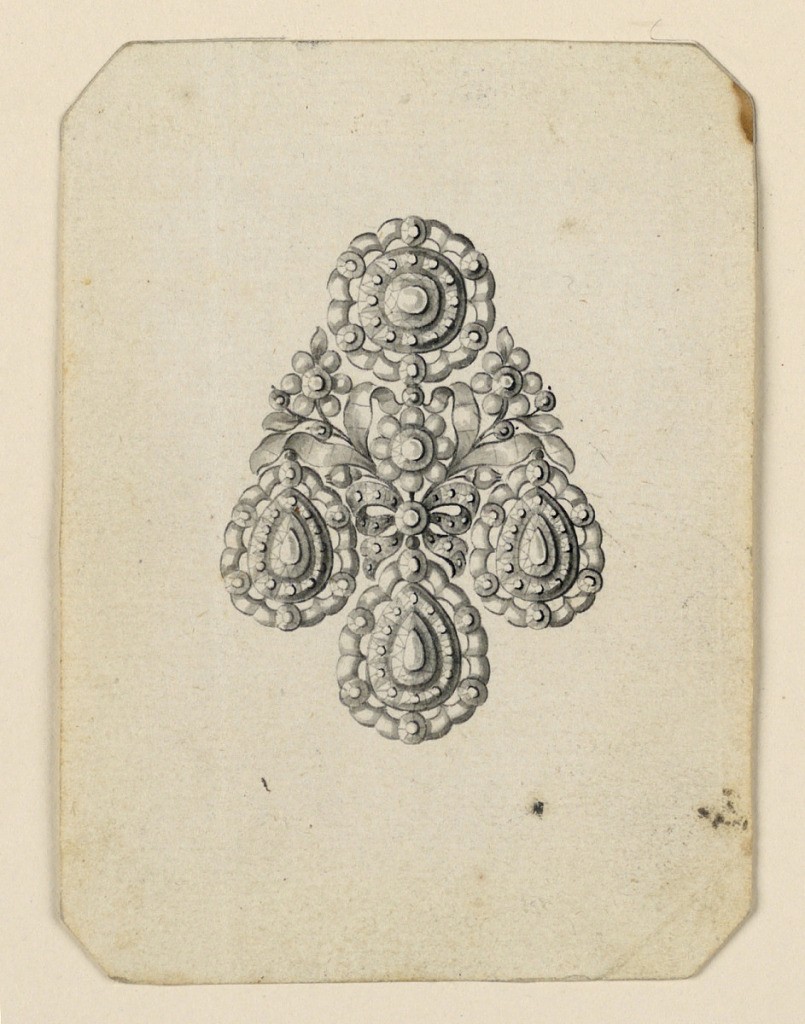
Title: Design for an Earring
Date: late 18th century
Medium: Pen and black ink, brush and gray watercolor on off-white laid paper
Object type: Drawing
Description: Jewelry design for an earring, a disk above and three drops below in a scheme similar to 1938-88-839. The most important difference being an a jour framing of the disk and the drops. Bevelled corners.